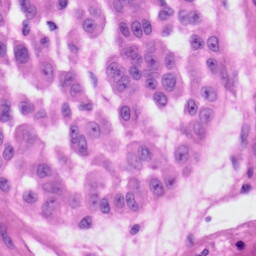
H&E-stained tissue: Skin